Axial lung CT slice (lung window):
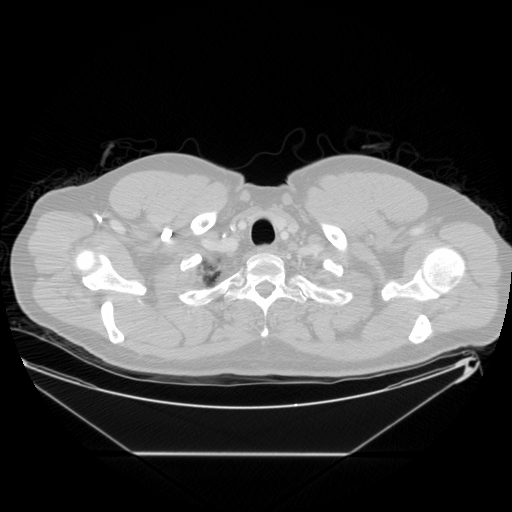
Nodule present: no